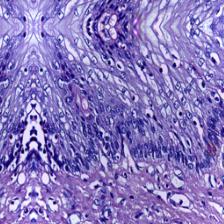
Diagnosis: Normal